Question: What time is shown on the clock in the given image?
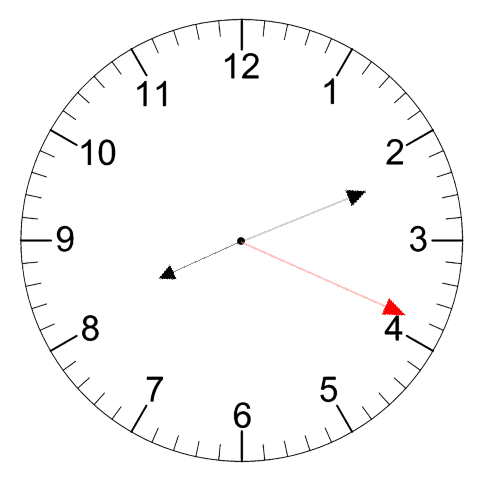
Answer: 08:11:19